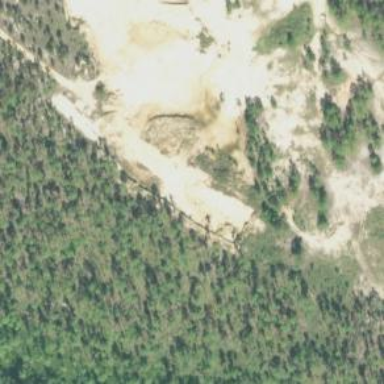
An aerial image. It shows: Quarry area with sand as the primary resource.